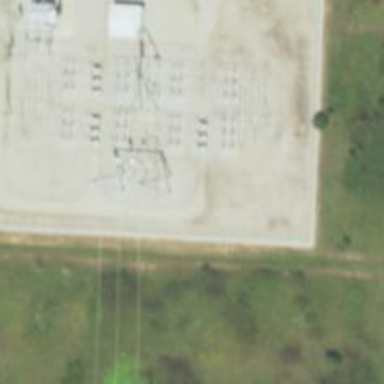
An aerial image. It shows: Switch for power supply.